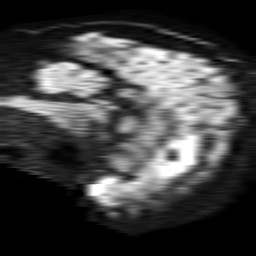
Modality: TRACE
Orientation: sagittal
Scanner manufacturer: philips
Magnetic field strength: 1.5 T
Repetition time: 4.6 s
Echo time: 0.08517 s